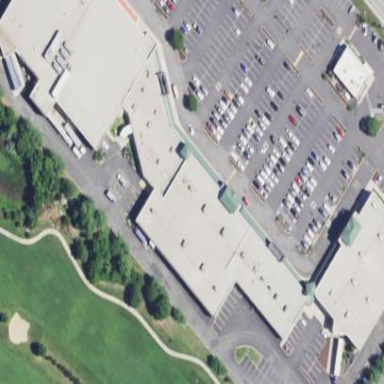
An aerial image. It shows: Retail building that houses department store.